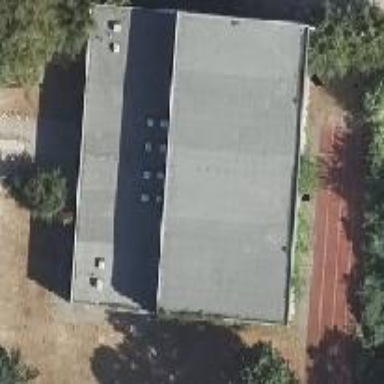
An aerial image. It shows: Flat-roofed building with tar paper covering.